Field crop: maize
Growth stage: 2
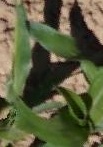
Species: maize